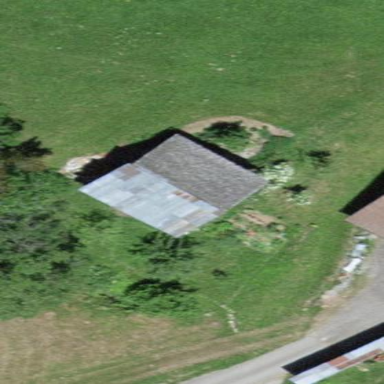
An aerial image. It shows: Rural barn.